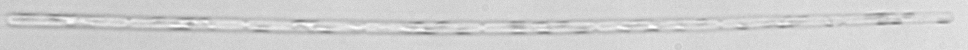
Label: Dactyliosolen_fragilissimus